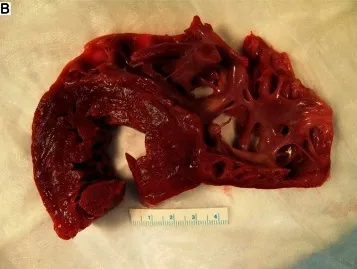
Note the diffuse cardiomegaly, (B) cut section of the myocardium.
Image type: medical_photograph (other_medical_photograph)